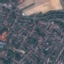
Label: Residential